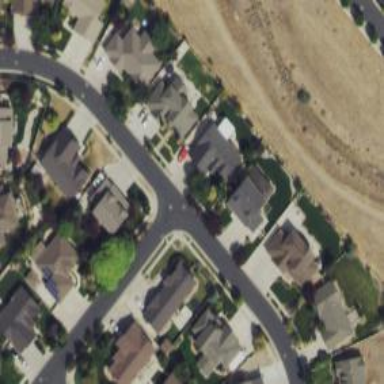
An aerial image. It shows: Residential road.